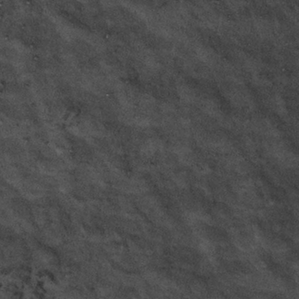
Label: frost